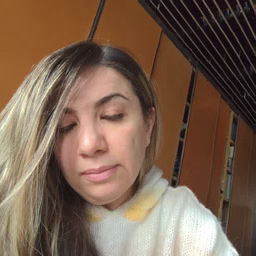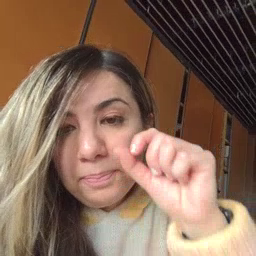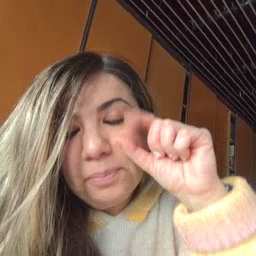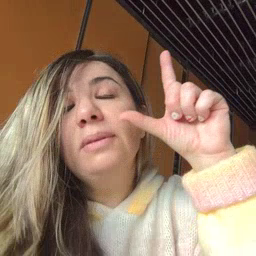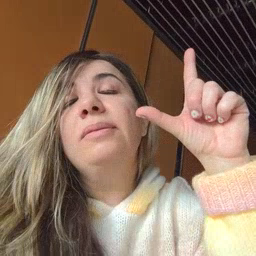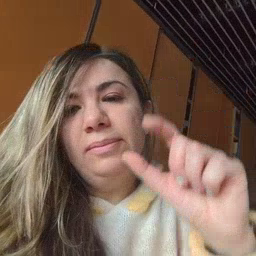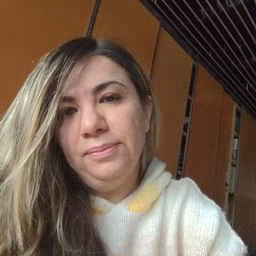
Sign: awake